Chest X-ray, PA view. Patient: 42 years old, sex M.
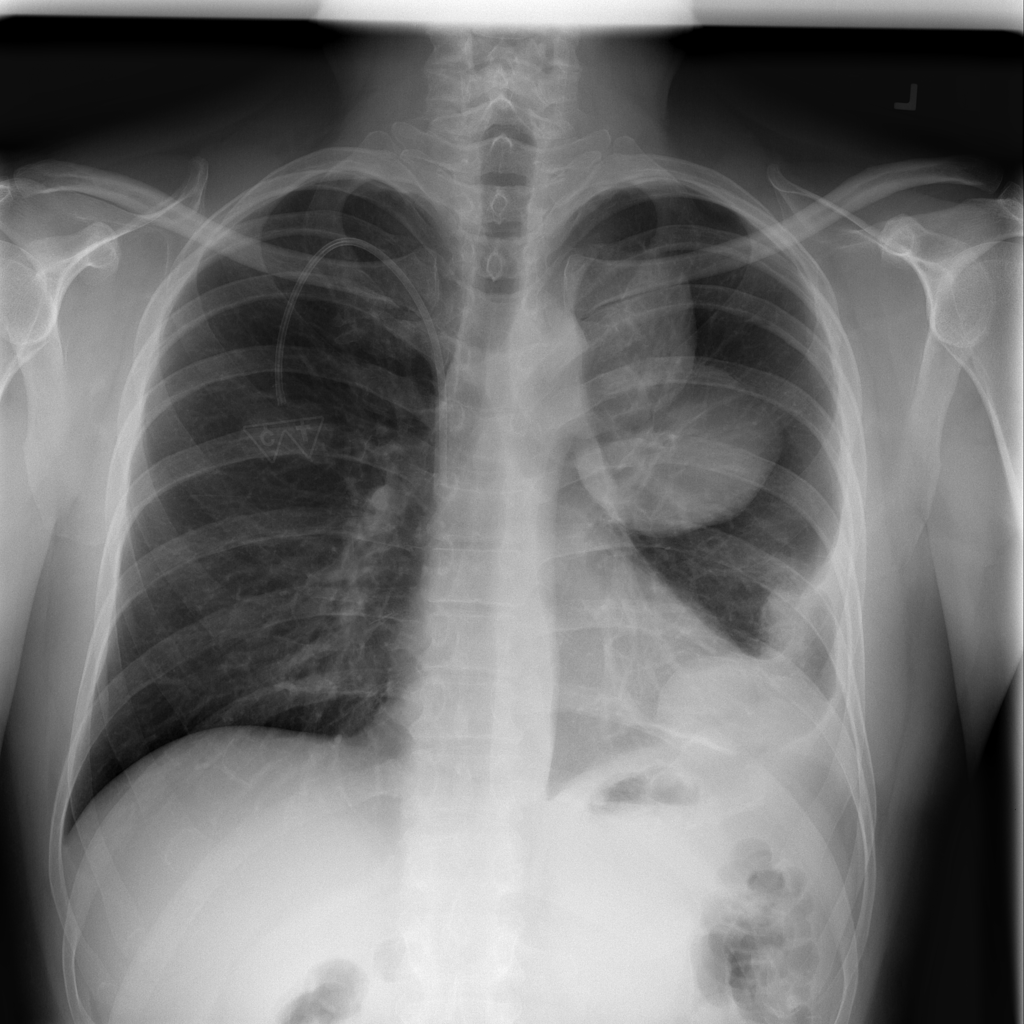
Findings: Mass